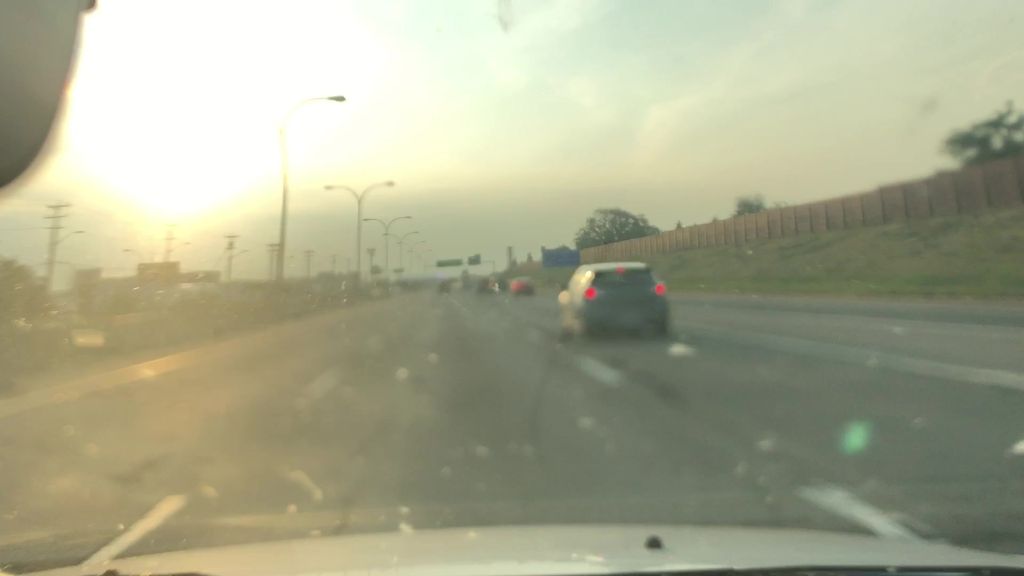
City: edmonton